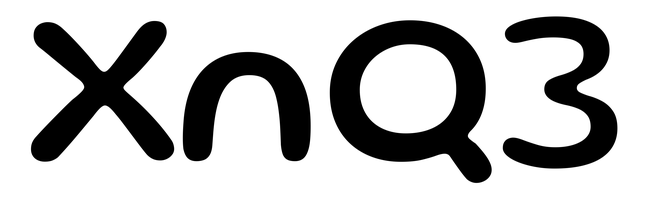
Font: Gluten_Regular